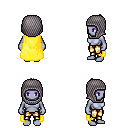
a pixel art fantasy rpg character, female body template, dark elf, purple skin, yellow cape, gold greaves, purple short mohawk hairstyle, chain hood, four views (front, back, left, right), 2x2 character sprite sheet, small pixel art, hard edges, no anti-aliasing